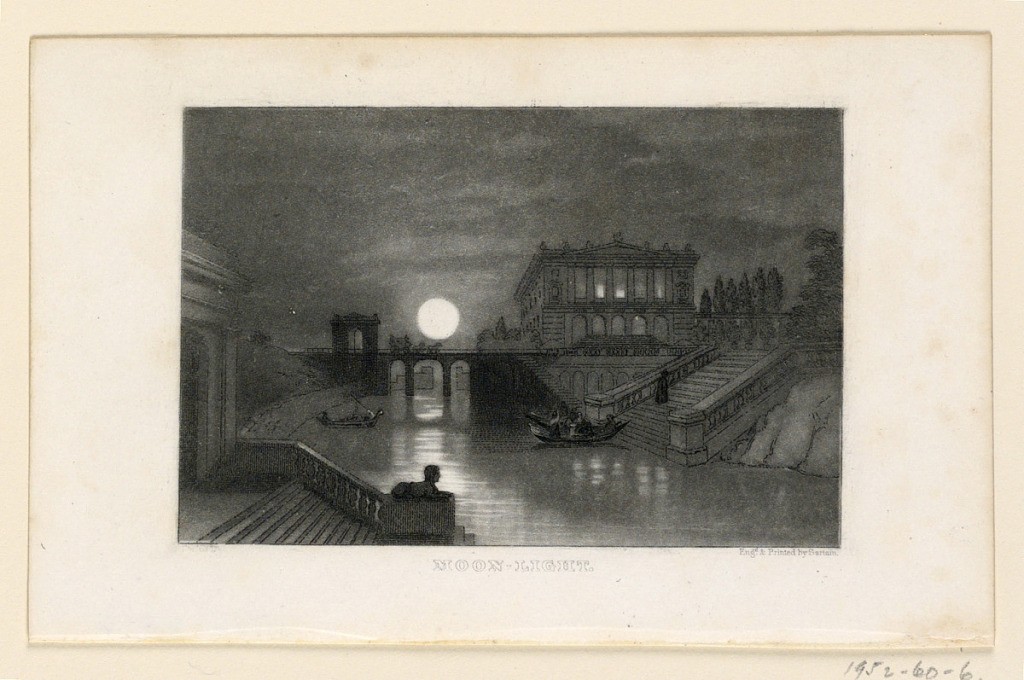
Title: Moon-Light
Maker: John Sartain, American, 1808–1897
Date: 1847
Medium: Mezzotint and engraving in black ink on paper
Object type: Print
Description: Horizontal rectangle. A night scene, with a full moon in the background. View of a lagoon, with gondolas. Buildings on both sides.